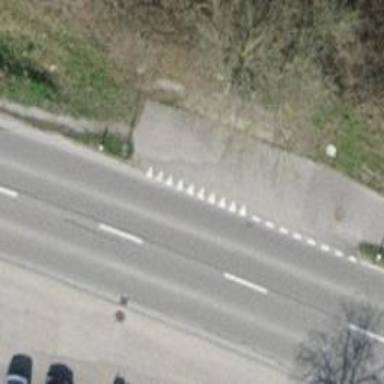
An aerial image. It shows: Bus stop with platform for public transport.